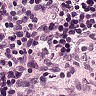
Metastatic tissue present: no